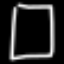
Label: square